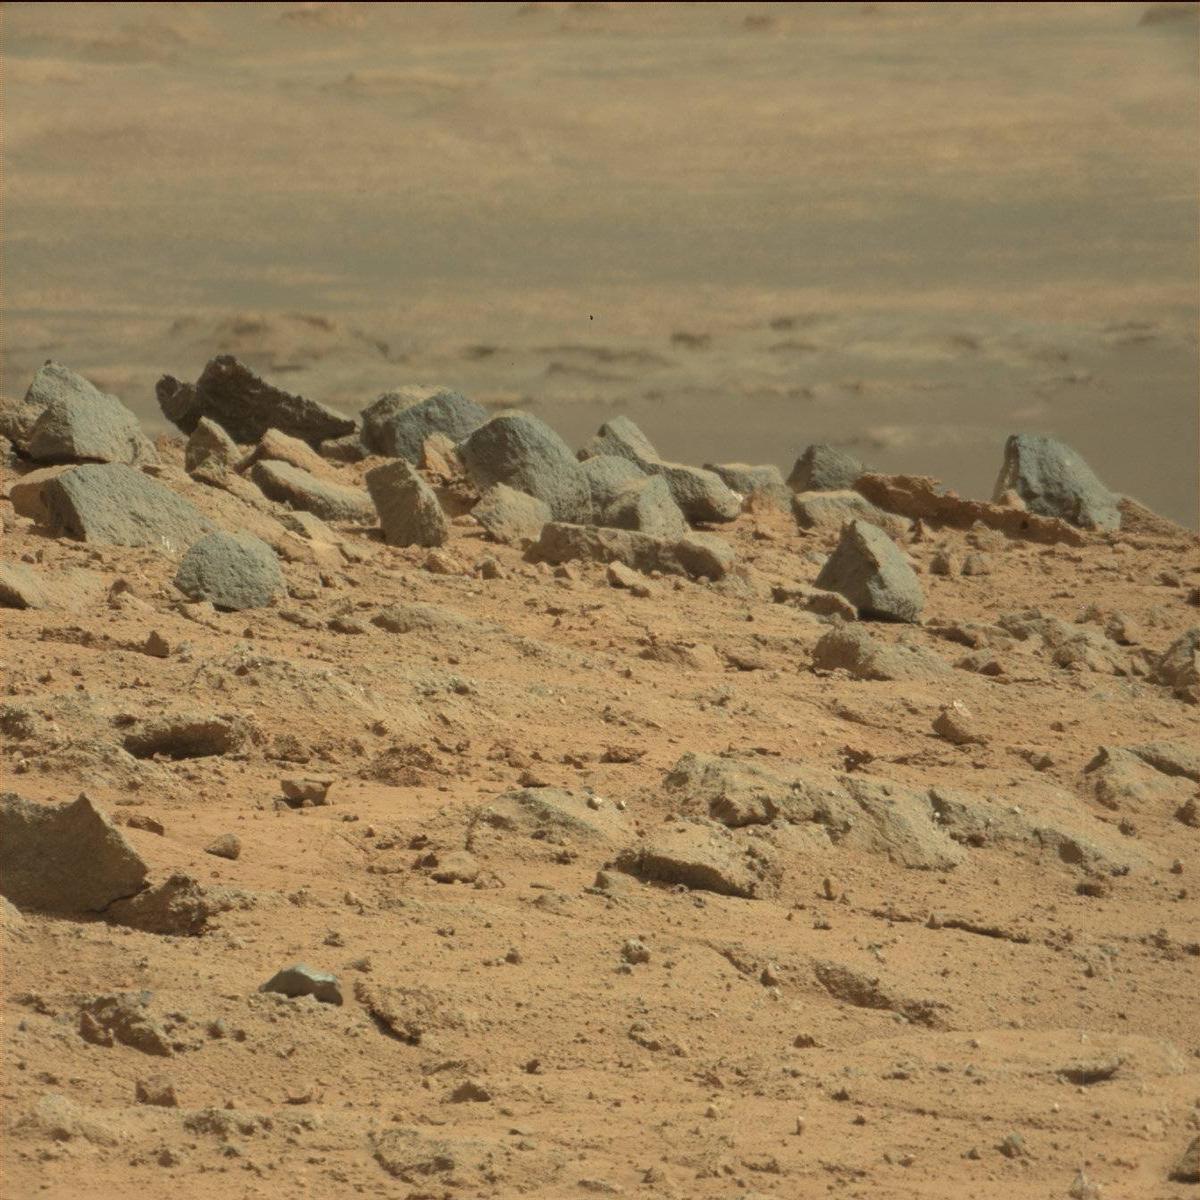
Terrain classes present: Bedrock, Ridge, Sand / Soil